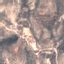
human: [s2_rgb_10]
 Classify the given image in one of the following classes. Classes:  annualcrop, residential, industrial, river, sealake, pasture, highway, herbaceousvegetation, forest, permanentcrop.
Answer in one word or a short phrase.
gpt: HerbaceousVegetation